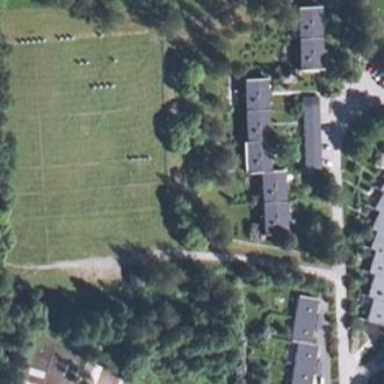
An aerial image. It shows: Archery pitch used for leisure and sports.